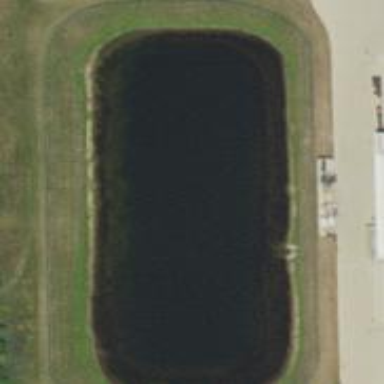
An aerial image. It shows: Picturesque pond located within basin area.